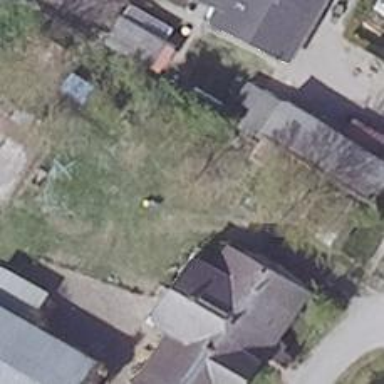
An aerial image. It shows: Garage.